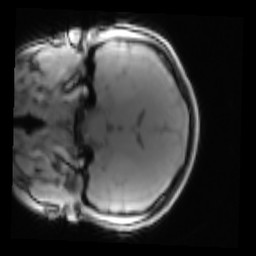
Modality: PDw
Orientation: coronal
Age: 14
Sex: female
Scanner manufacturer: siemens
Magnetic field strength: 3 T
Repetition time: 0.25 s
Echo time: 0.00103 s